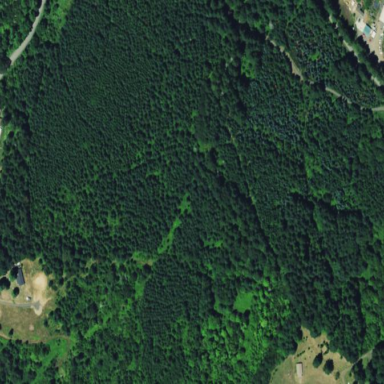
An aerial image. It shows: Serene woodland landscape.